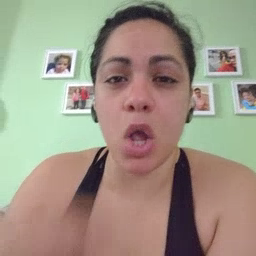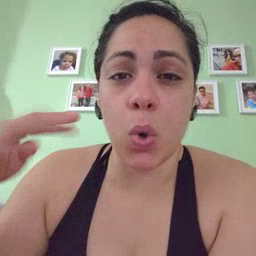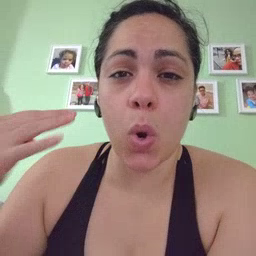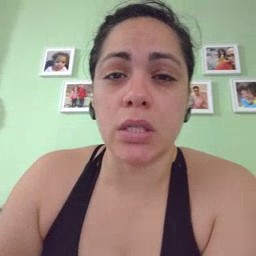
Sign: noisy